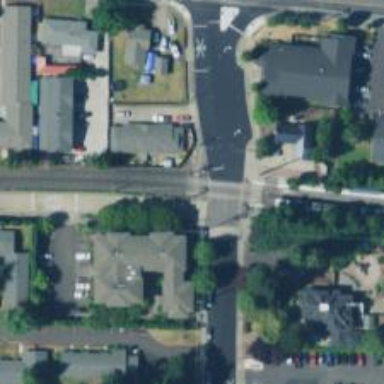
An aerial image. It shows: Railway crossing.